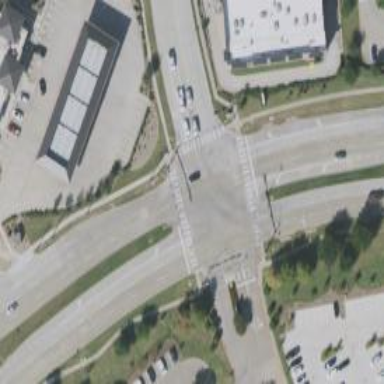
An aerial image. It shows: Secondary road with separate sidewalks.